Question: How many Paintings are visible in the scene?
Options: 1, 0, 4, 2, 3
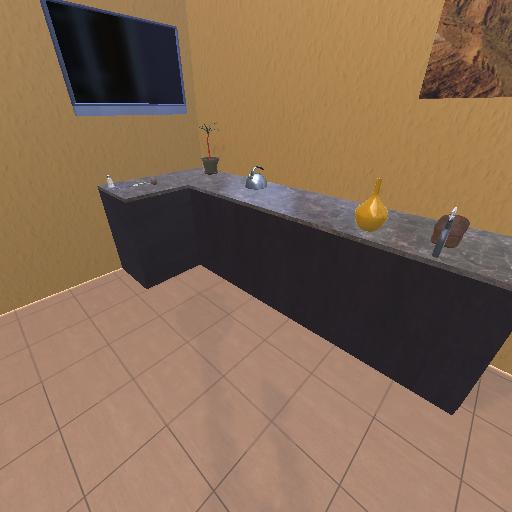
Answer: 1